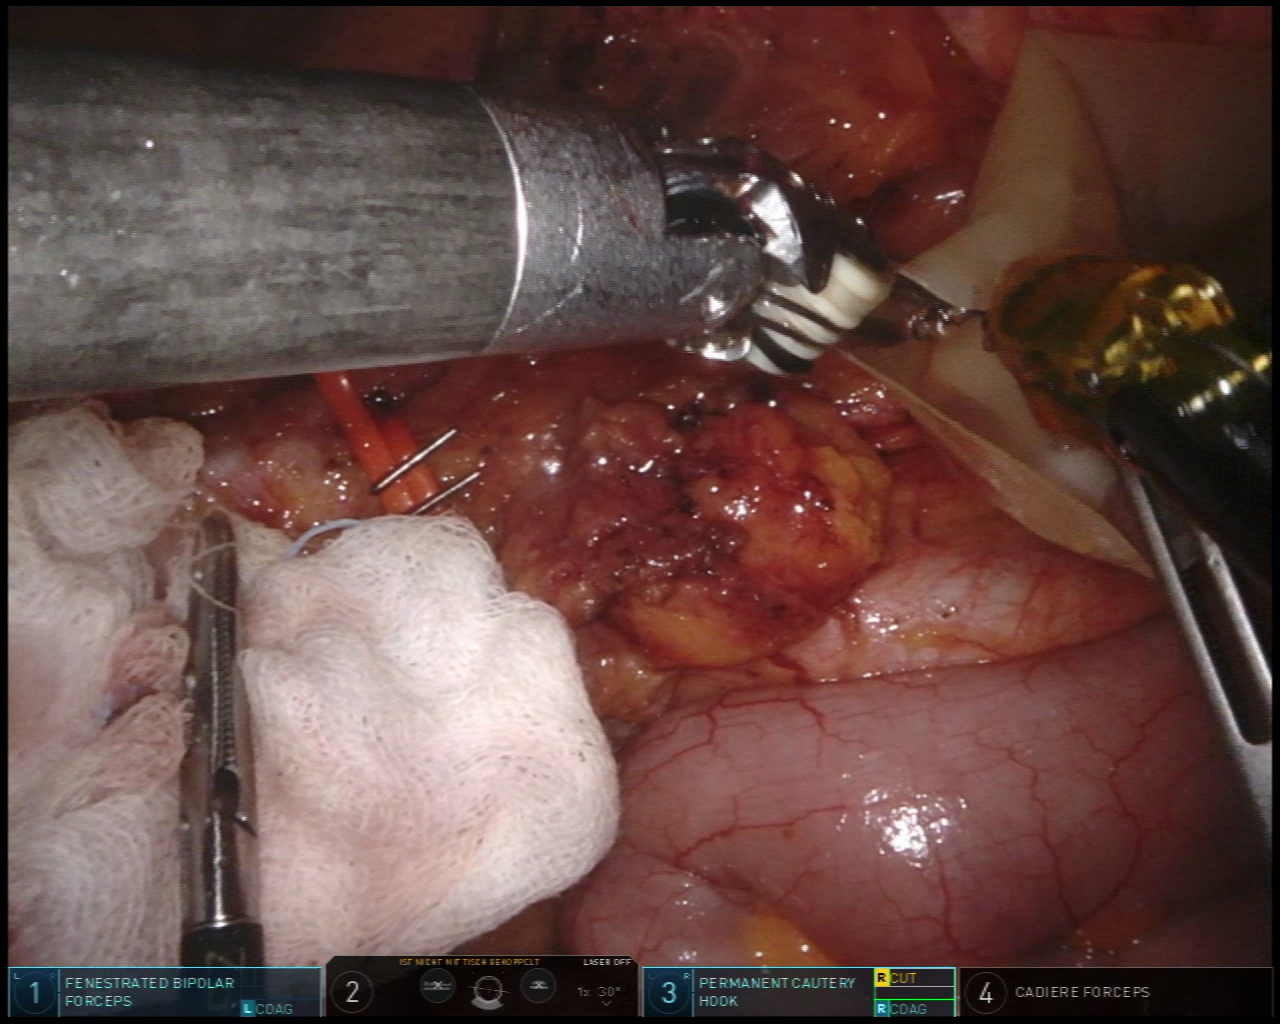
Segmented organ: small_intestine
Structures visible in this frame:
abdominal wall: no
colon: no
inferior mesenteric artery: no
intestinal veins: no
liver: no
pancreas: no
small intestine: yes
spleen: no
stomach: no
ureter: yes
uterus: no
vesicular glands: no